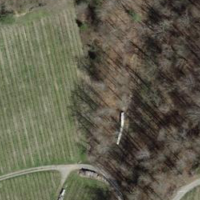
EUNIS habitat code: 41
Species observed at this site:
Corylus avellana
Lysimachia punctata